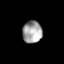
Tissue: lung
Cell type: Endothelial cells
Senescence score: 0.5559
Nuclear area (px): 427
Mean DAPI intensity: 161.251